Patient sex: F
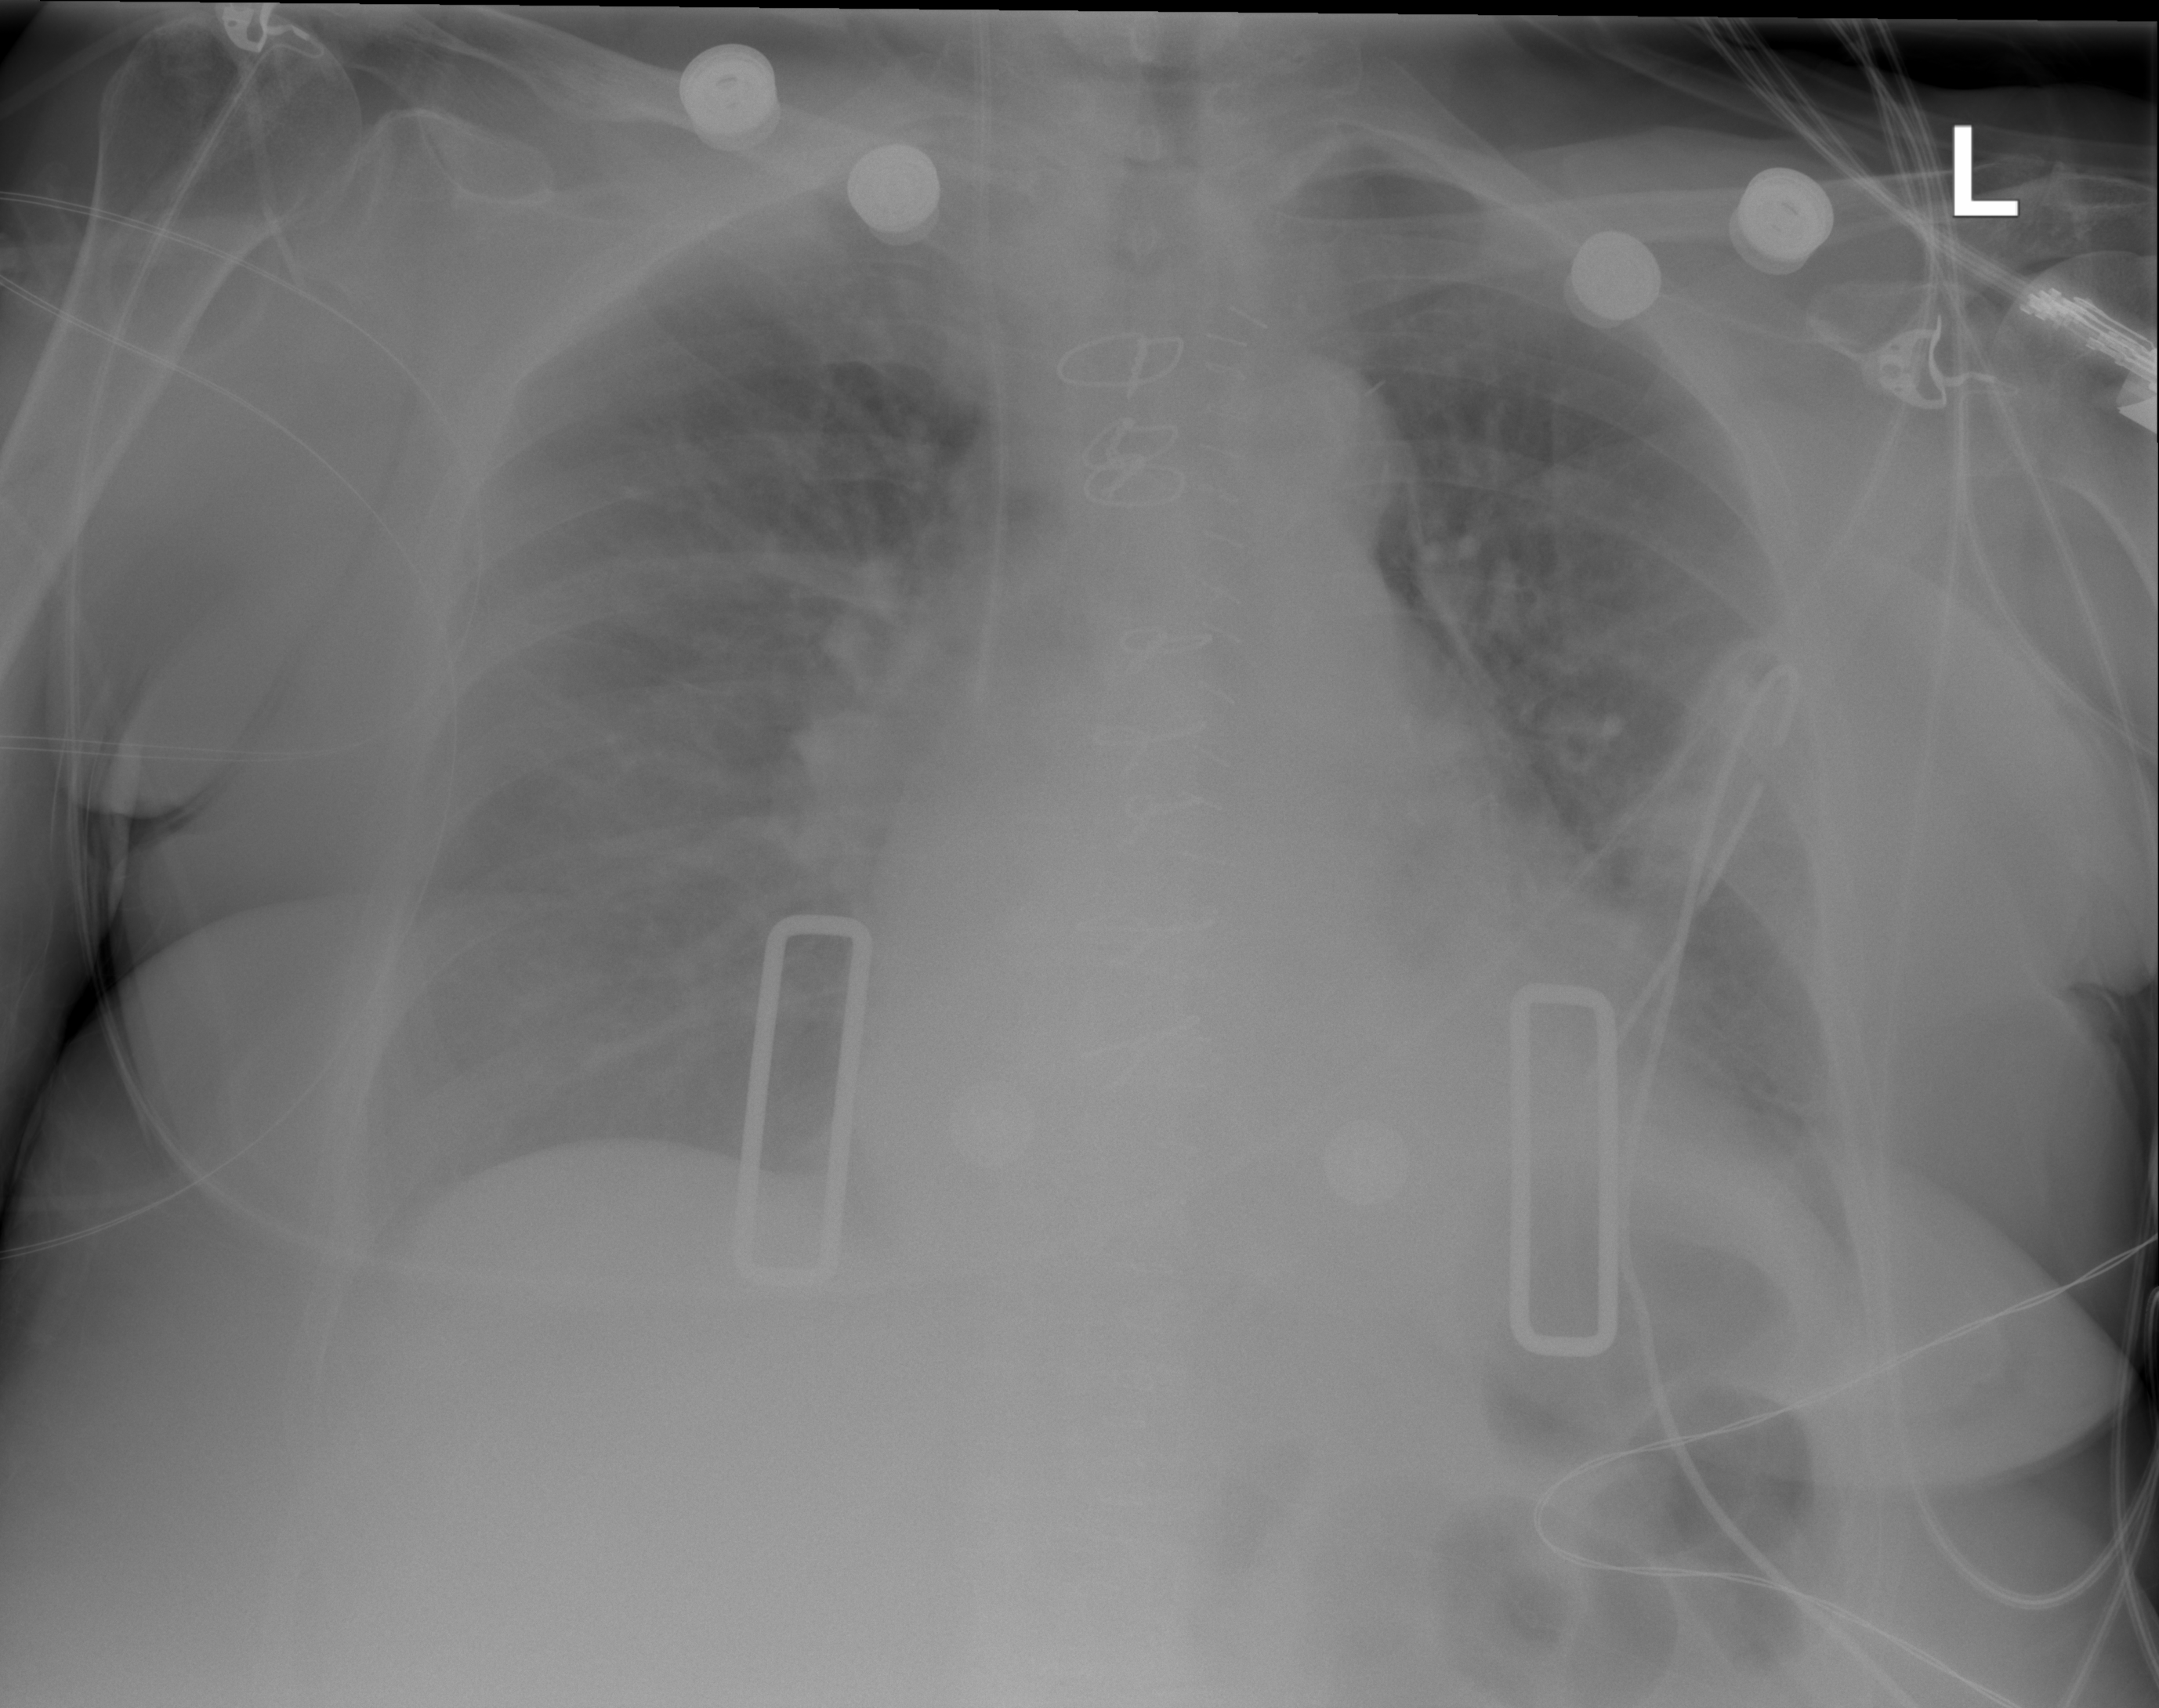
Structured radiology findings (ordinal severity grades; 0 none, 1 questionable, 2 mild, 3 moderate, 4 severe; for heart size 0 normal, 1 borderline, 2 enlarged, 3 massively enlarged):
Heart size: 2
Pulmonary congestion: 2
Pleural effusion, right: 0
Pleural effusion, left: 0
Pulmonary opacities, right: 0
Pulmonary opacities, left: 0
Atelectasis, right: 2
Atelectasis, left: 0